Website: walmart
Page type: account-selection
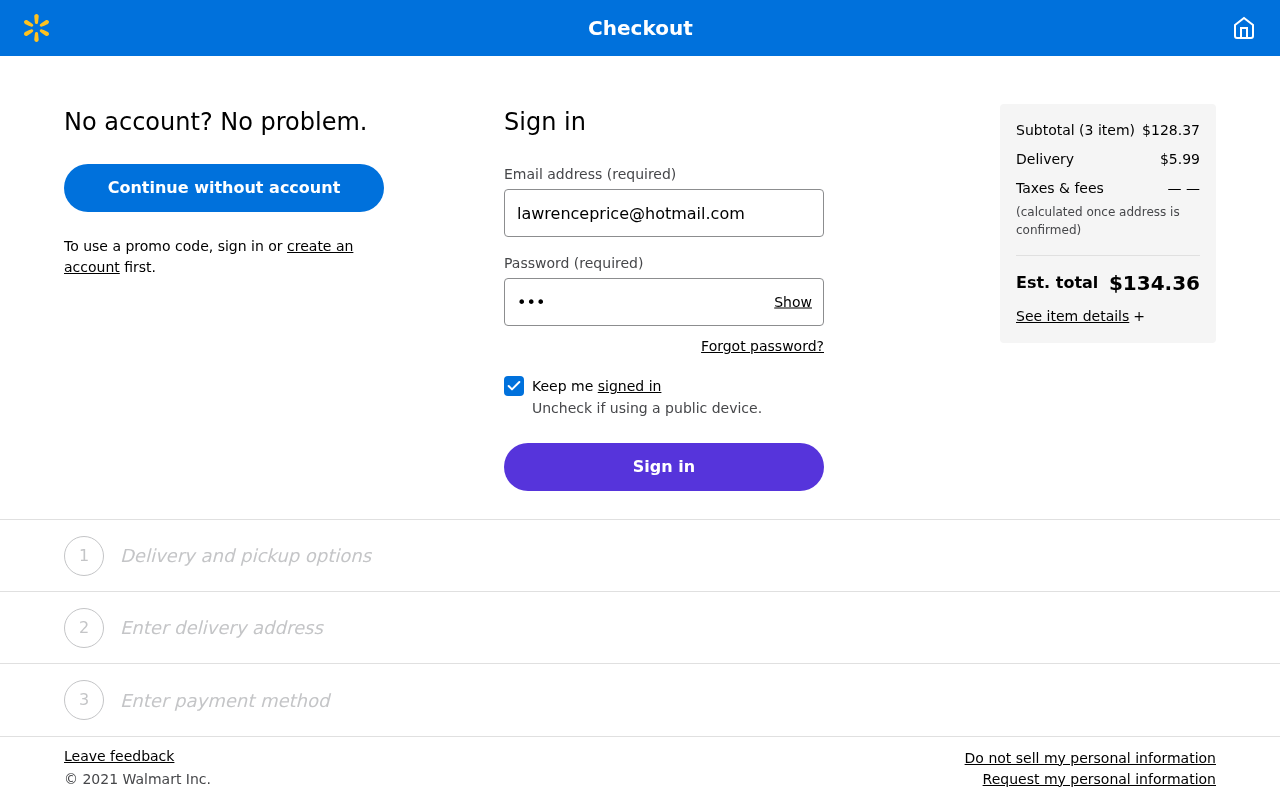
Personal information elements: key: PII_EMAIL
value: lawrenceprice@hotmail.com
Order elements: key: ORDER_NUM_ITEMS
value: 3
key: ORDER_SUBTOTAL
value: $128.37
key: ORDER_SHIPPING_COST
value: $5.99
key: ORDER_TOTAL
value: $134.36